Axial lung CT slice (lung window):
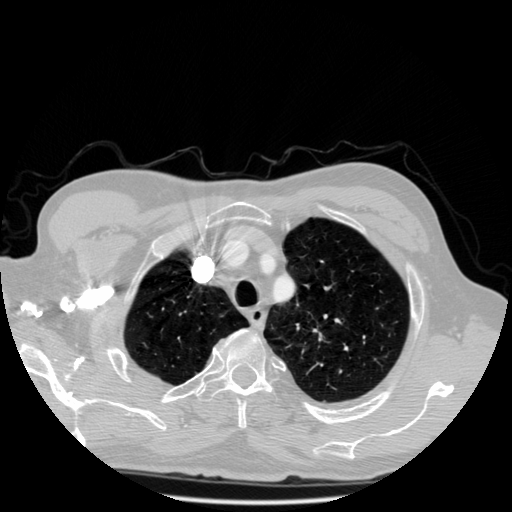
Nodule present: no